Question: I am trying connect my android app to localhost and fetch data in form of JSON string.
The url <URL> to fetch JSON data successfully returns :
'''
{
"success": 1,
"products": [
{
"annonce_id": 462,
"accountType": "Particulier"
}
]
}
'''
'''
// Building parameters
List<NameValuePair> params = new ArrayList<NameValuePair>();
try {
// getting JSON string from URL
JSONObject json = jParser.makeHttpRequest(url_all_products, "GET", params);
Log.d("Status", json.toString());
} catch (Exception e) {
Log.e("JSON Parser", e.toString());
}
'''

Based on the error message from console, I have been wondering where the is coming from. Is there any way to view in the console the actual string returned by the server before being JSON parsed? This will help me know exactly what is being returned.
N.B: I a new at Android, and just following this tutorial: <URL>
Thanks
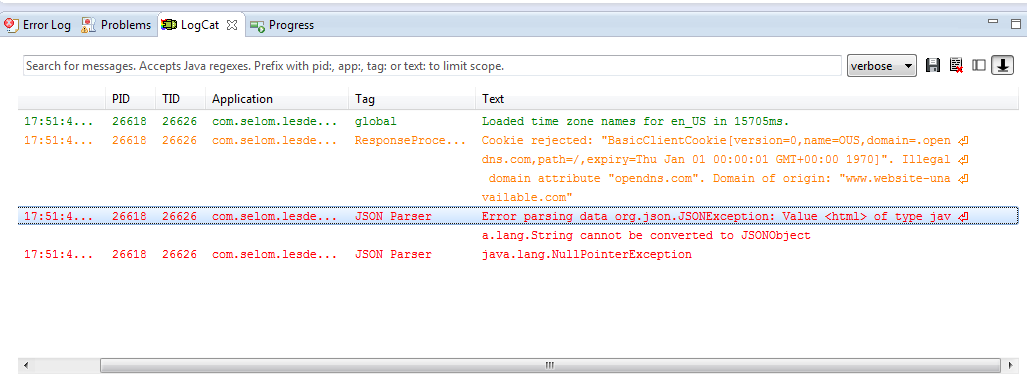
Answer: Look for the function makeHttpRequest in your code. There look for the line where you actually get response from the server and then Log.d for printing log in console before it parses it.